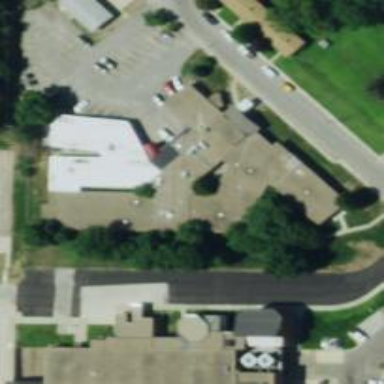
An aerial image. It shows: Nursing home.